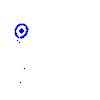
Particle: kaon